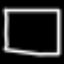
Label: square